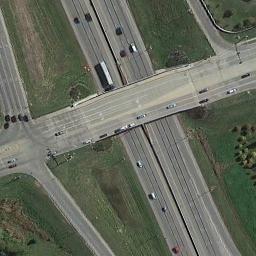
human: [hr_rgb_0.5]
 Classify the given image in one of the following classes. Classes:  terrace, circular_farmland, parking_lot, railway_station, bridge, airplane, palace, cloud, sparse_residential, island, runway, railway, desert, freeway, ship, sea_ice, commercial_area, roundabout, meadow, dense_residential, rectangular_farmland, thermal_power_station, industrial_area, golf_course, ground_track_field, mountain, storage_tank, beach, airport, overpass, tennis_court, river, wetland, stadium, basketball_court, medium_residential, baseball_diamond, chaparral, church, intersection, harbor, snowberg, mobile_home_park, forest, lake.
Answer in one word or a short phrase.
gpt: overpass